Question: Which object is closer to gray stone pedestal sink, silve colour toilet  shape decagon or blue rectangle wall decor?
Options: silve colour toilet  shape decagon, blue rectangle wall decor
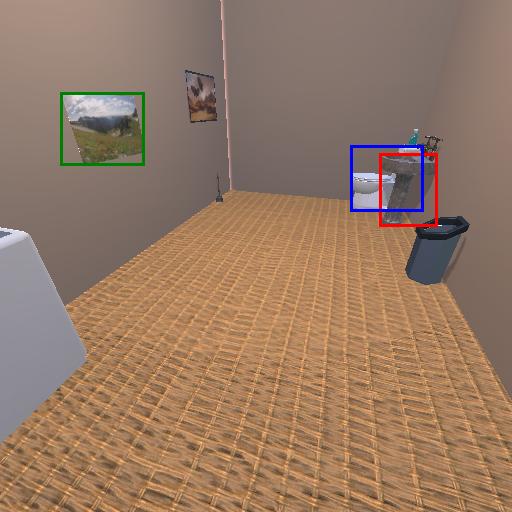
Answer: silve colour toilet  shape decagon